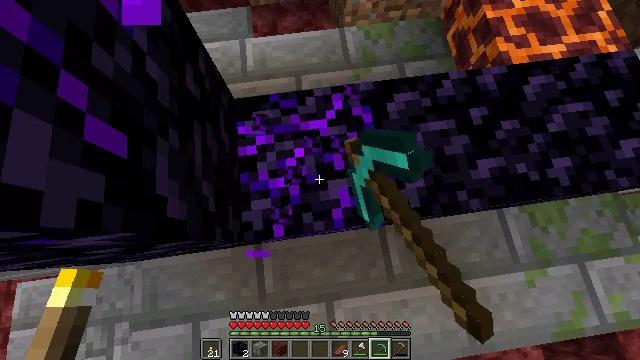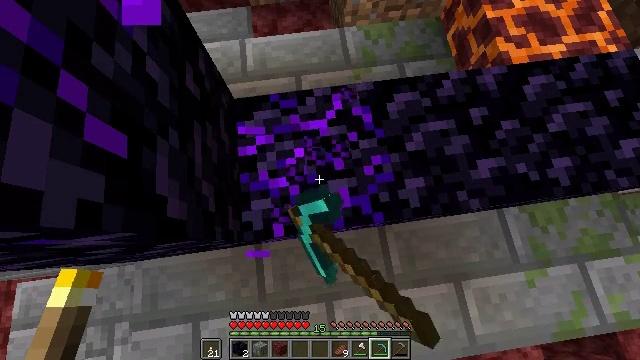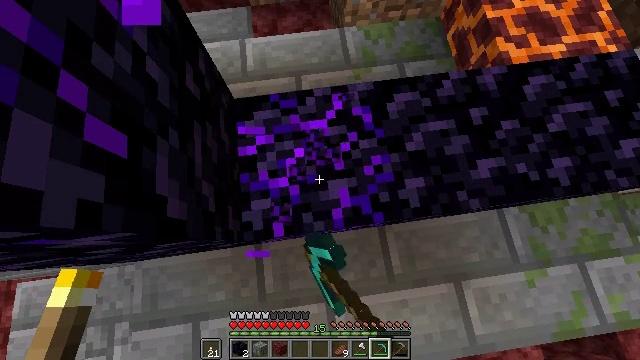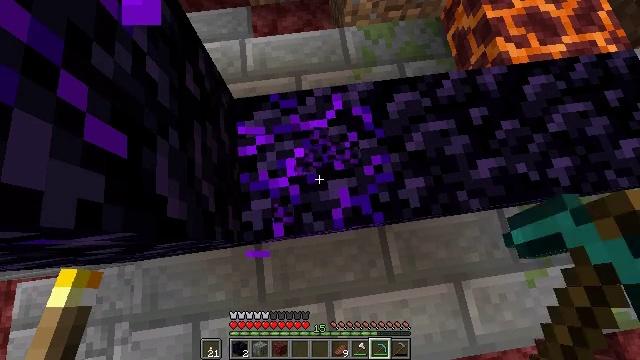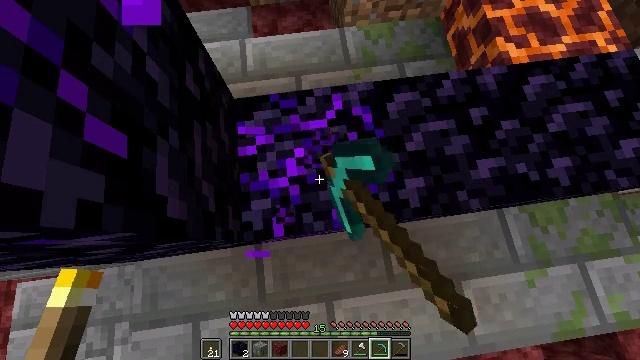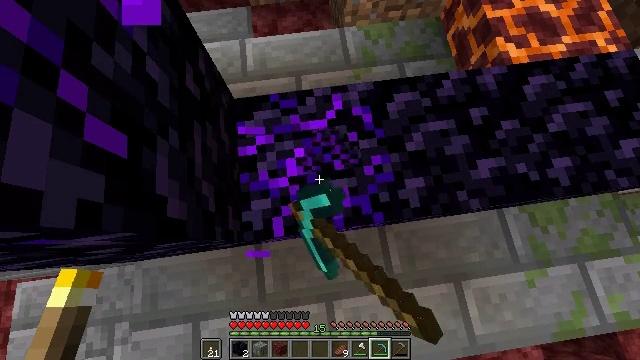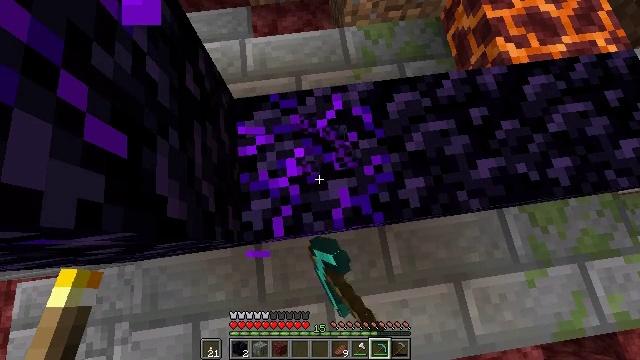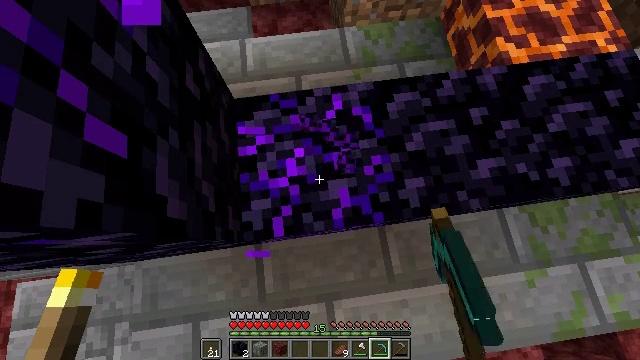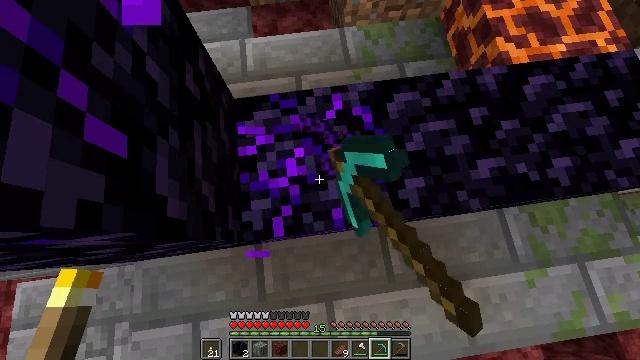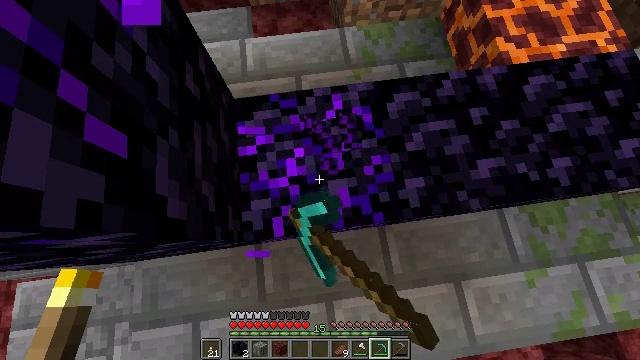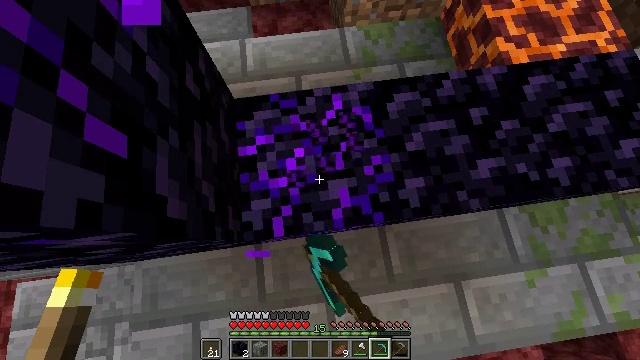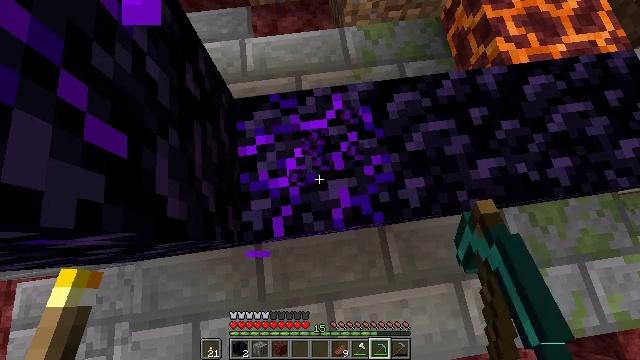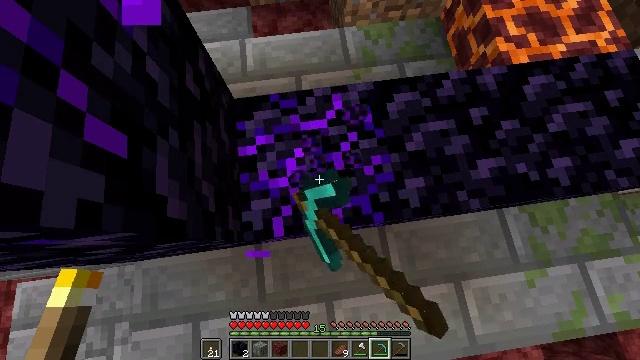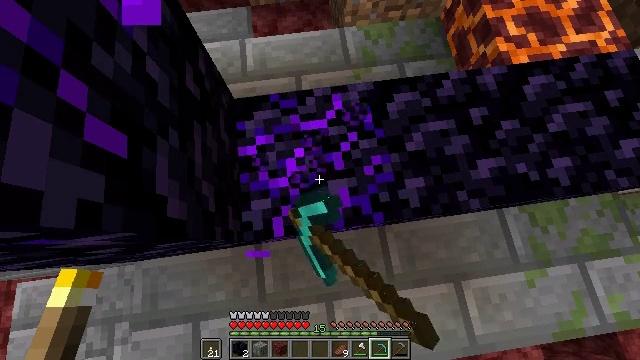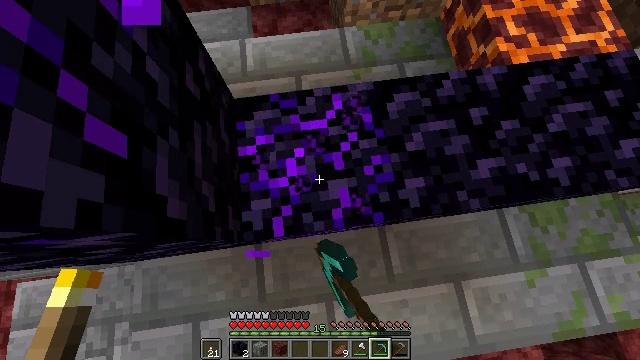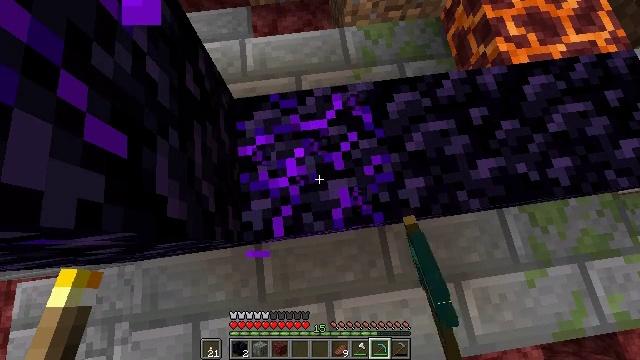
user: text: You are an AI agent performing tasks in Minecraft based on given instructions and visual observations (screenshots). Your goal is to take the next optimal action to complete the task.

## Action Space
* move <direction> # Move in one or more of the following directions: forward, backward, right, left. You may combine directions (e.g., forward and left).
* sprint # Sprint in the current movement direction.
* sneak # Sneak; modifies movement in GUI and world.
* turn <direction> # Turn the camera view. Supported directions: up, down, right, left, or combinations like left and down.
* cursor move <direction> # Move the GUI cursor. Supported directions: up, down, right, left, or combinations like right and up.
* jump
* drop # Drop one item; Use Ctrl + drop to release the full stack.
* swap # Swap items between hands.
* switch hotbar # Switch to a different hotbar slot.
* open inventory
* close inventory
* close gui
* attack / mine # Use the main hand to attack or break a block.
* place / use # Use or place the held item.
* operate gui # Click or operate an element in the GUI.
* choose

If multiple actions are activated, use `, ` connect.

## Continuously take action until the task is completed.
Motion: motion action
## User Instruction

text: Use a pickaxe to gather crying obsidian.
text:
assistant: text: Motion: attack / mine
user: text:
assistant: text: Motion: attack / mine
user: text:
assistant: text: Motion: attack / mine
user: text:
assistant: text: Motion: attack / mine
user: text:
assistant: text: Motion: attack / mine
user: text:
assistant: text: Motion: attack / mine
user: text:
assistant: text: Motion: attack / mine
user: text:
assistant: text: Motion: attack / mine
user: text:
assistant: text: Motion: attack / mine
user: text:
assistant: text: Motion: attack / mine
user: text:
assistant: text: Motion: attack / mine
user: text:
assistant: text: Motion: attack / mine
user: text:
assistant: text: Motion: attack / mine
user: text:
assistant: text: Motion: attack / mine
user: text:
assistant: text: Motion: attack / mine
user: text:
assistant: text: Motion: attack / mine
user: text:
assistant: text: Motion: attack / mine
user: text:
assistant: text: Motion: attack / mine
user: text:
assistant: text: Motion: attack / mine
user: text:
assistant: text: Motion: attack / mine
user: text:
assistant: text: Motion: attack / mine
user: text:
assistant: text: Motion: attack / mine
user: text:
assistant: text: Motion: attack / mine
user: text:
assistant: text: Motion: attack / mine
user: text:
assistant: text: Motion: attack / mine
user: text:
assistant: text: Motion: attack / mine
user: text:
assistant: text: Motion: attack / mine
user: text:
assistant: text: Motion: attack / mine
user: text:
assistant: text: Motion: attack / mine
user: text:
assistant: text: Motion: attack / mine